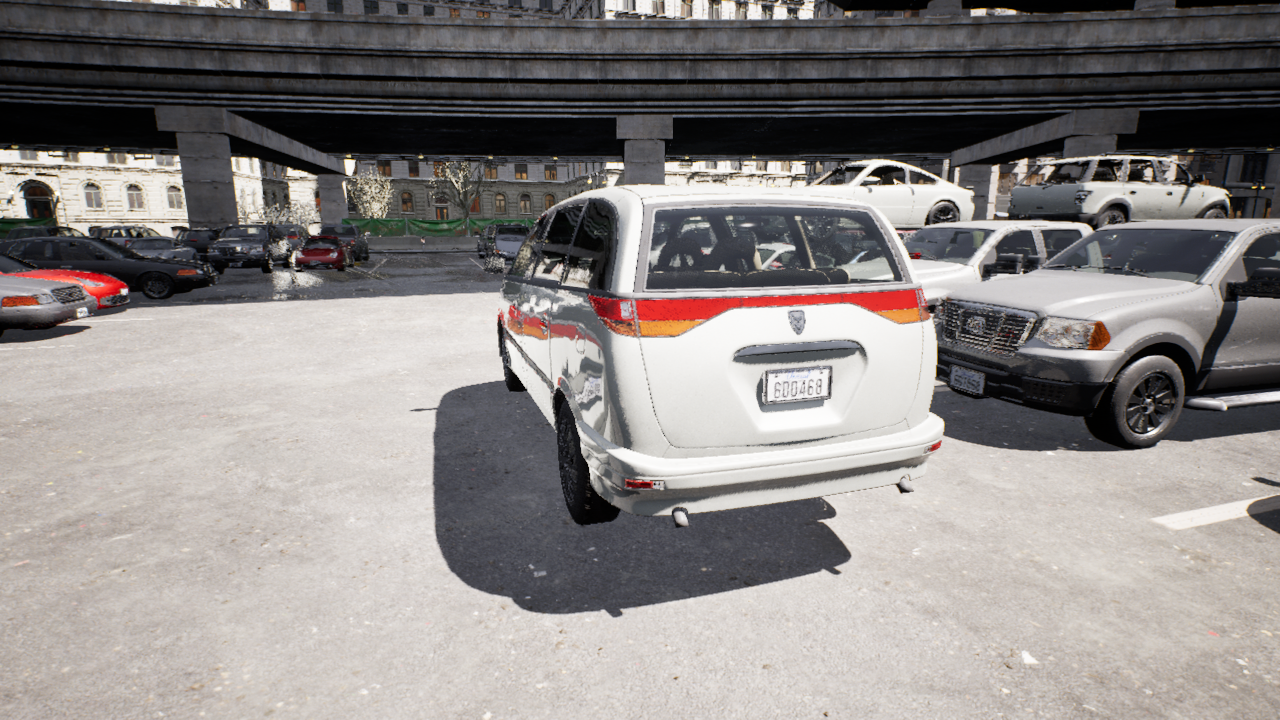
Venue: arterial
Lighting: clear day
Vehicle rig: minivan